RGB frame:
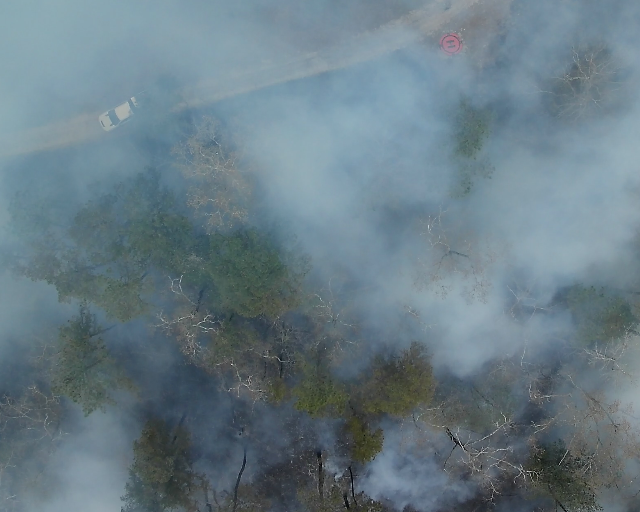
Thermal frame:
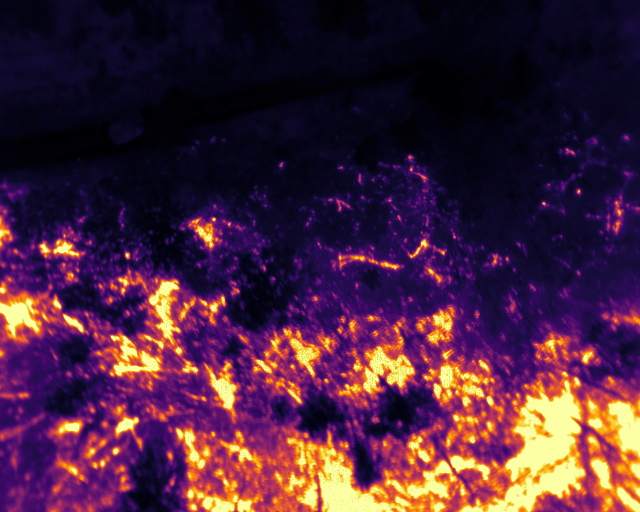
Captured: 2026-02-26 03:09:26
Pixels at or above 80 °C: 92925 (fraction of frame: 0.2836)